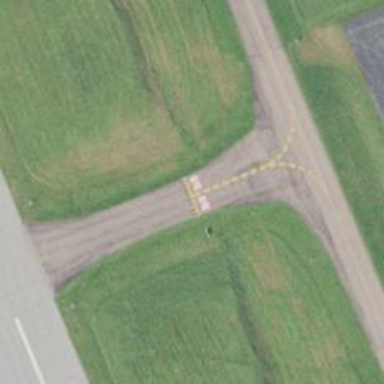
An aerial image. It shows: Image of taxiway at airport.